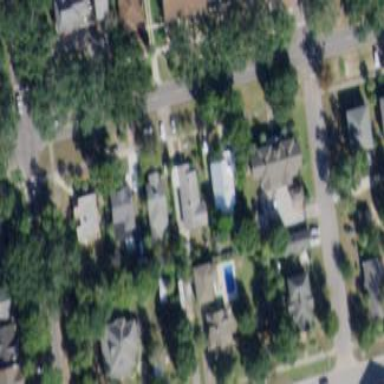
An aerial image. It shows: Single-family residential area.